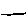
Label: line